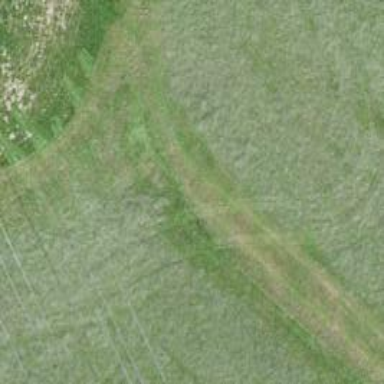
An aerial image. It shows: Track with grade 4 tracktype.